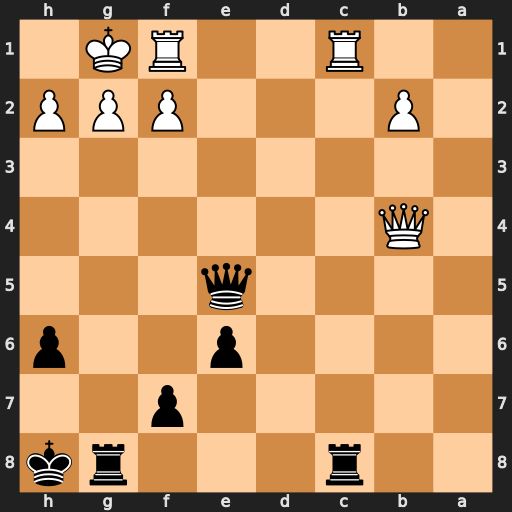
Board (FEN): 2r3rk/5p2/4p2p/4q3/1Q6/8/1P3PPP/2R2RK1
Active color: b
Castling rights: -
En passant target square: -
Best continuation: Qg5 g3 Rxc1